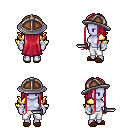
a pixel art fantasy rpg character, female body template, dark elf, purple skin, gold arm armor, white pants, ruby red extra-long hairstyle, chain helm, white cloth bandages, brown slippers, dagger, four views (front, back, left, right), 2x2 character sprite sheet, small pixel art, hard edges, no anti-aliasing